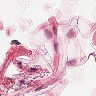
Metastatic tissue present: no